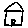
Label: house